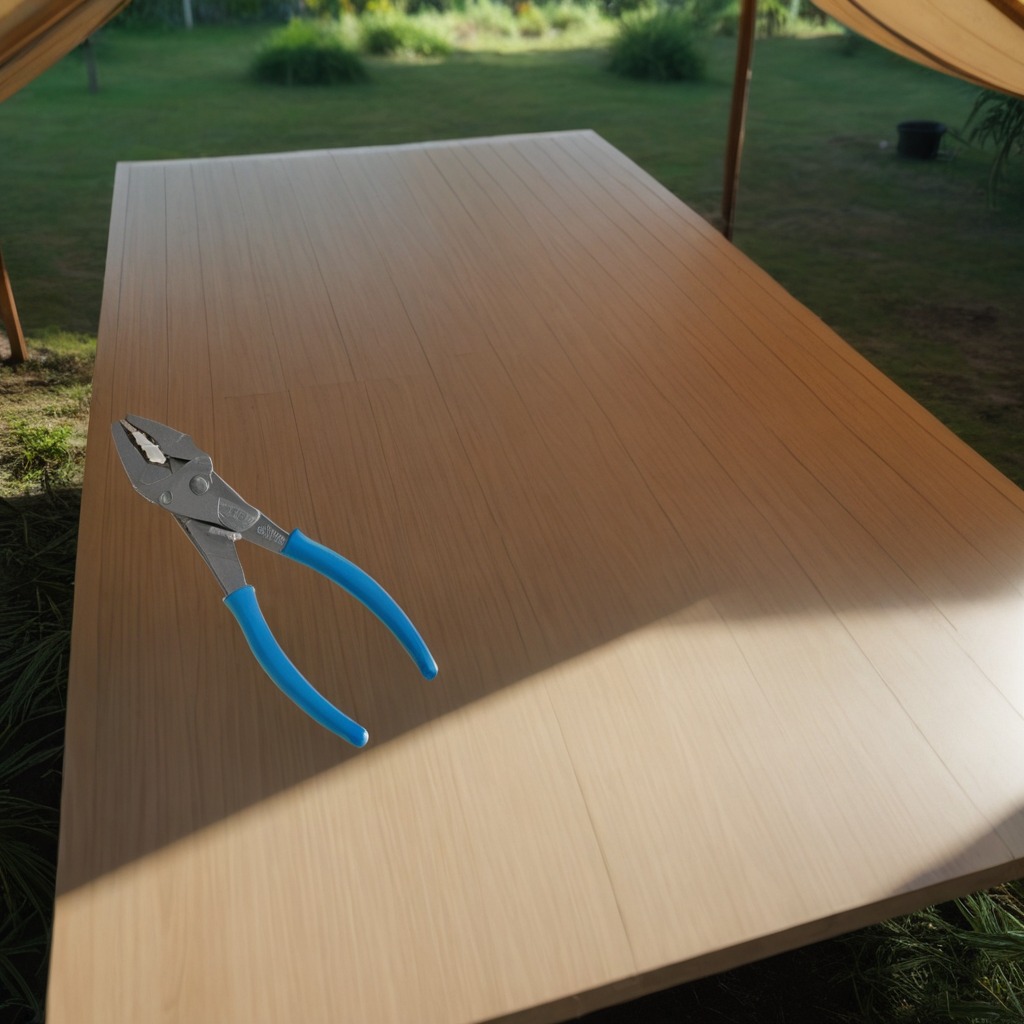
A plier is lying on a wooden table inside a jungle field workshop tent humid ambient light worn but